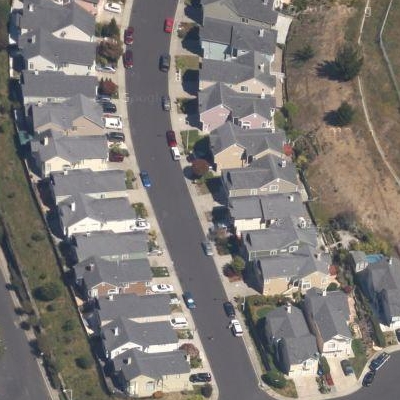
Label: fResident